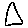
Label: triangle